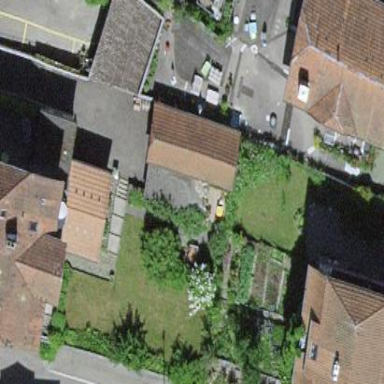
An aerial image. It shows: Garage.